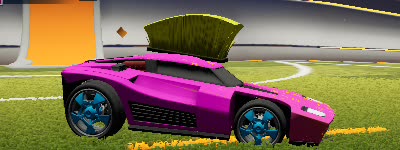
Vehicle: breakout